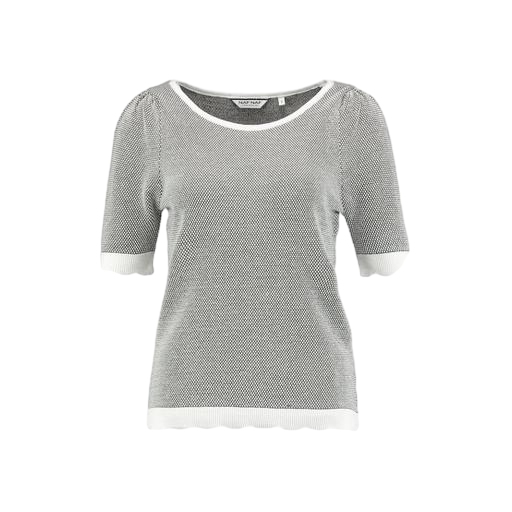
short-sleeve top only macy, textured tee, shortsleeved t-shirt, white background